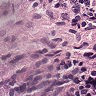
Metastatic tissue present: no